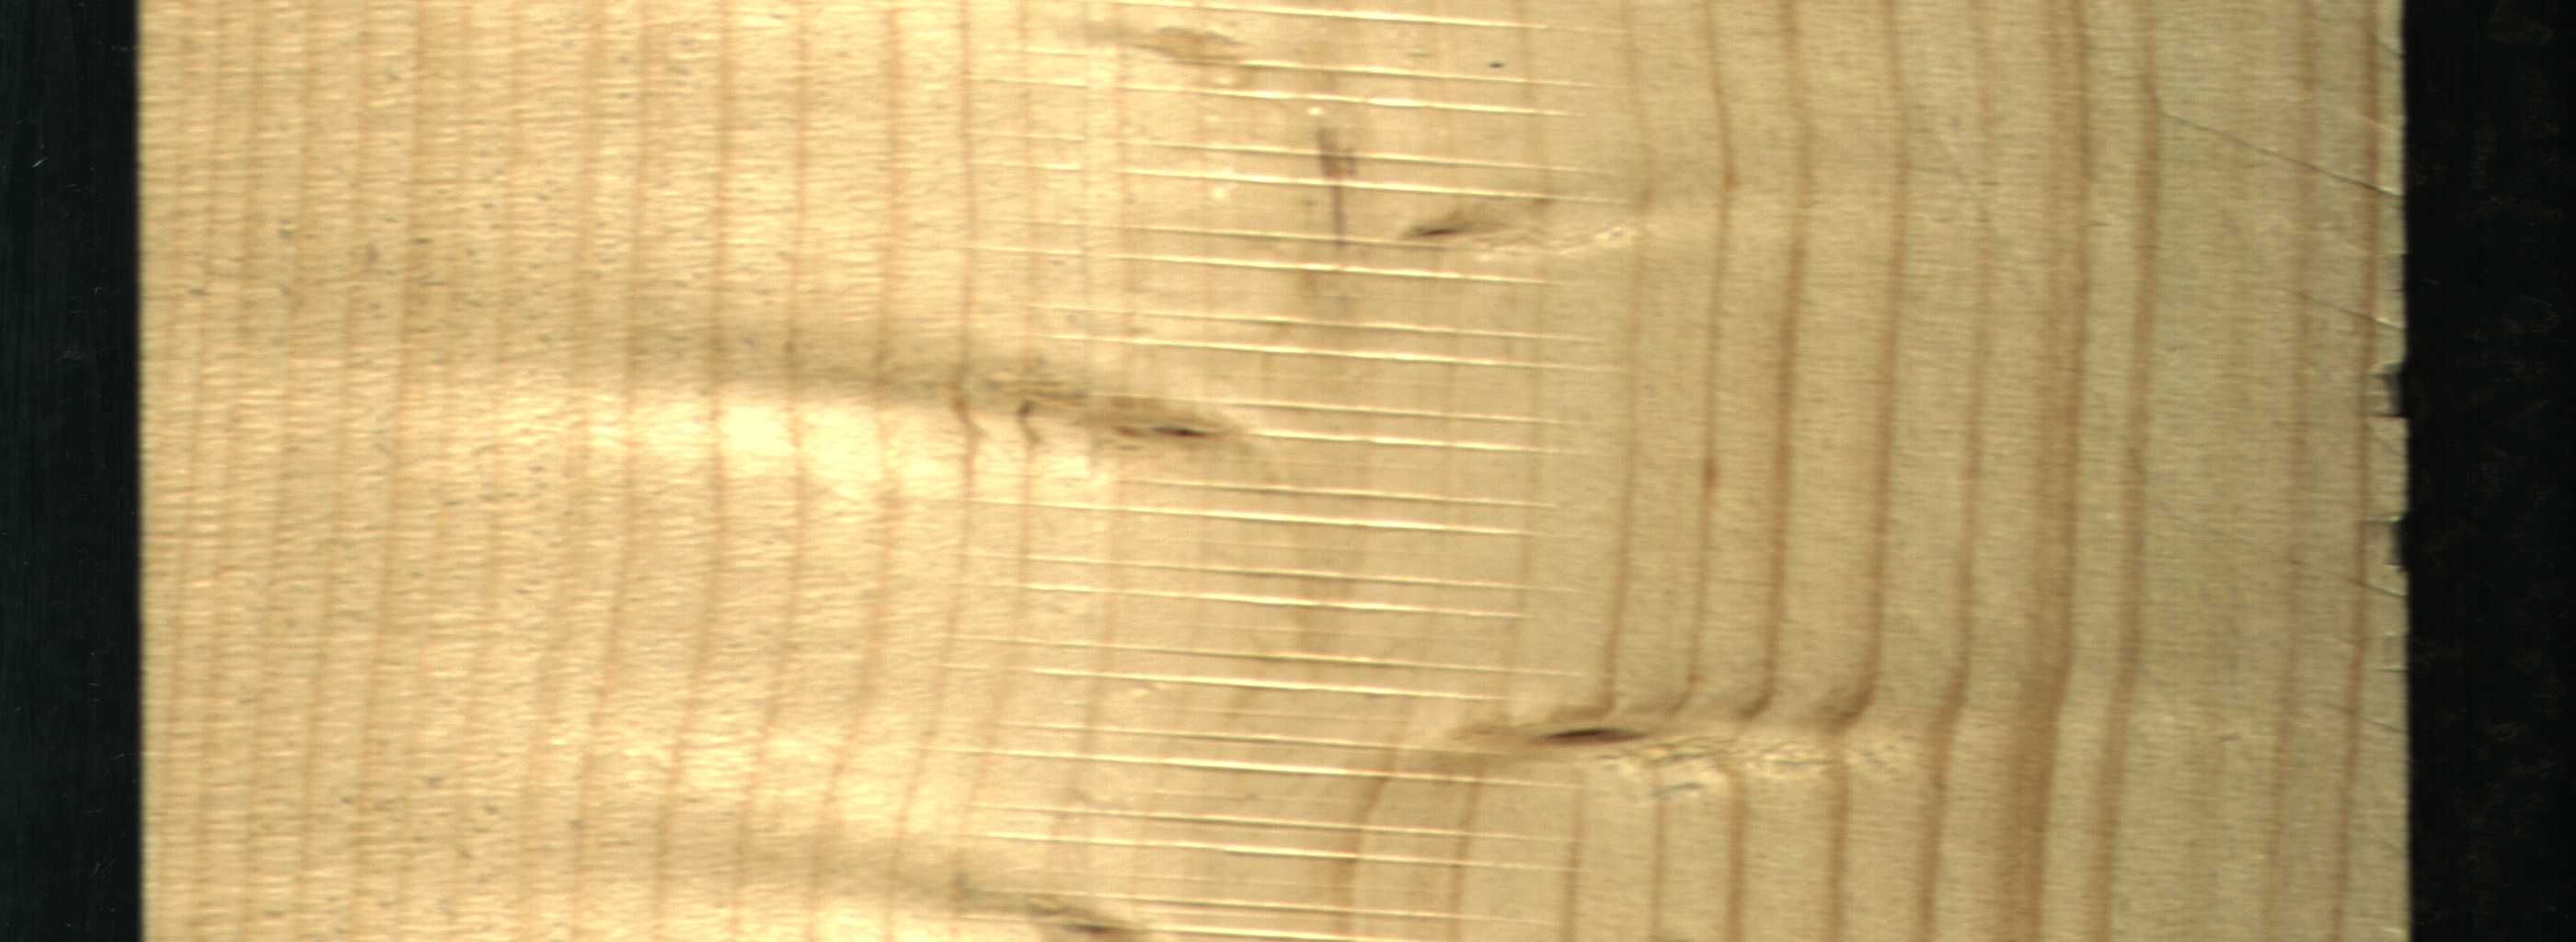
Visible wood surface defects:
Live_Knot
Live_Knot
Live_Knot